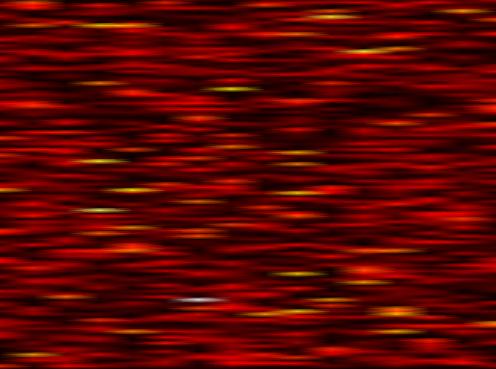
Label: WOLA